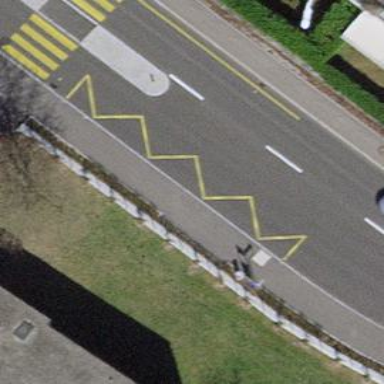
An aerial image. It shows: Bus stop with platform for public transport.